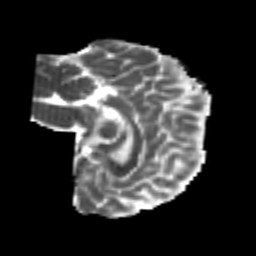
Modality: MD
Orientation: sagittal
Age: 25
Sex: female
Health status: healthy
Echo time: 0.074 s